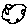
Label: cloud